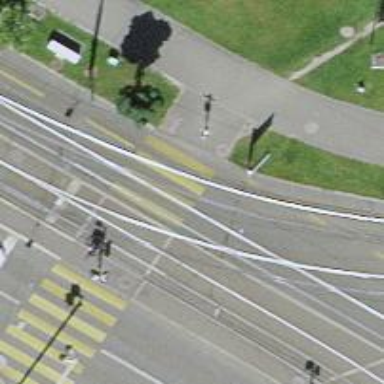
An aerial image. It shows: Marked asphalt footway with zebra crossing.